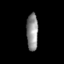
Tissue: prostate
Cell type: Fibroblasts
Senescence score: 0.7222
Nuclear area (px): 422
Mean DAPI intensity: 140.04